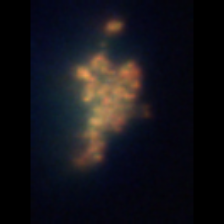
Taxon: Unknown_detritus
Group: Unknown